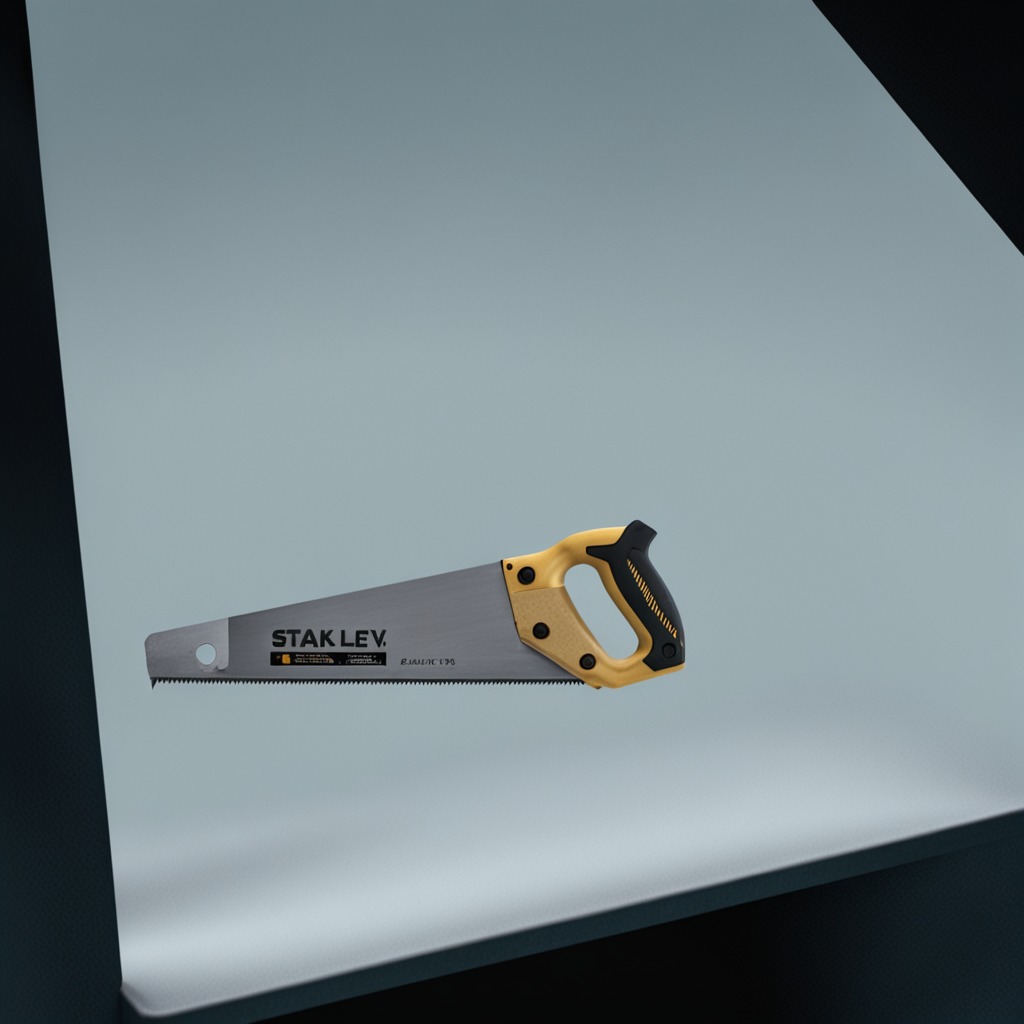
A metal saw is lying on the table in a railway signal maintenance room.